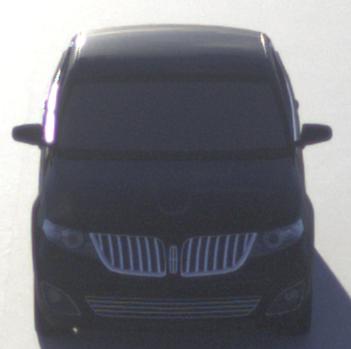
Make: Lincoln
Model: MKS
Detailed model: -
Model produced from: 2008
Model produced until: 2011
Doors: 4
Color: black
Road condition: dry road
Daytime: sunrise or sunset
Contrast: high contrast